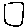
Label: square